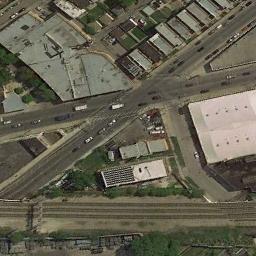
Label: intersection